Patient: sex M, age 55
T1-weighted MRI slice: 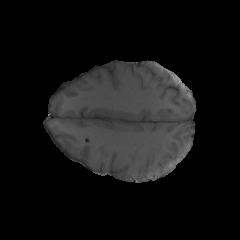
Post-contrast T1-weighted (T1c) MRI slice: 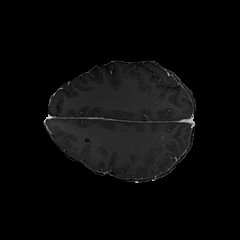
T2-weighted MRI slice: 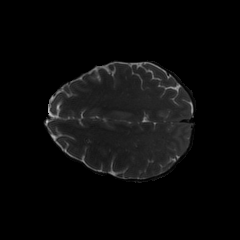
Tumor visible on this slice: no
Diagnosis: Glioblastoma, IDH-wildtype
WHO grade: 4